Aerial crown-view tile of a tropical tree (Barro Colorado Island, Panama), acquired 20250217:
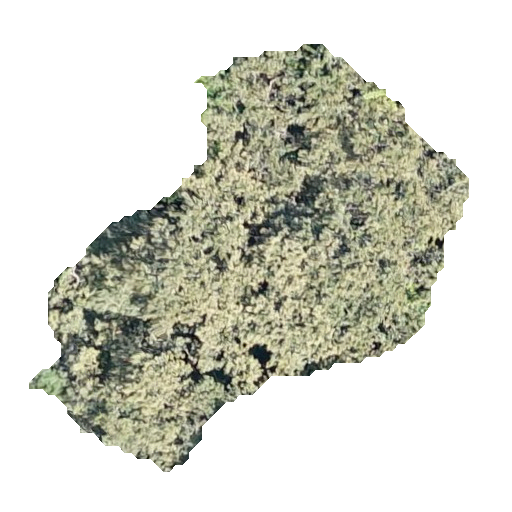
Species: Luehea seemannii
GBIF accepted scientific name: Luehea seemannii
Crown area: 152.135 m²